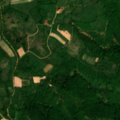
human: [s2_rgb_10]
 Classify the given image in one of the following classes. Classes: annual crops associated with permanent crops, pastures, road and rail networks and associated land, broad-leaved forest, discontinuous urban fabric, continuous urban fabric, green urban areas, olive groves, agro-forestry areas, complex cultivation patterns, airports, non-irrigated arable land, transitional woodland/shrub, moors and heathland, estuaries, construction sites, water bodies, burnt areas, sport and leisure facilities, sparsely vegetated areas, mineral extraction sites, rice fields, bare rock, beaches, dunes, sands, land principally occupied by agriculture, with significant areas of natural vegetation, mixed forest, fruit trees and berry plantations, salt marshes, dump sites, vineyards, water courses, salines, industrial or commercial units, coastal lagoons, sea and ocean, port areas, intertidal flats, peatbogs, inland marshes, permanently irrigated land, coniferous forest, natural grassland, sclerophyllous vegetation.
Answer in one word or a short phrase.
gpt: complex cultivation patterns, land principally occupied by agriculture, with significant areas of natural vegetation, broad-leaved forest, natural grassland